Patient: sex M, age 61
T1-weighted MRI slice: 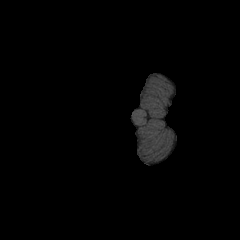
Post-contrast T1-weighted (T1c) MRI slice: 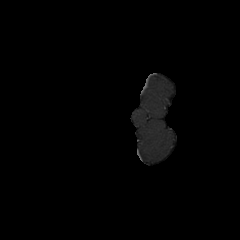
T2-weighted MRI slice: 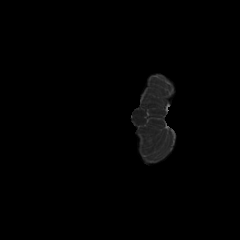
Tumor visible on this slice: no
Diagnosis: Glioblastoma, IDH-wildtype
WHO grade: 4